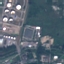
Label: Industrial